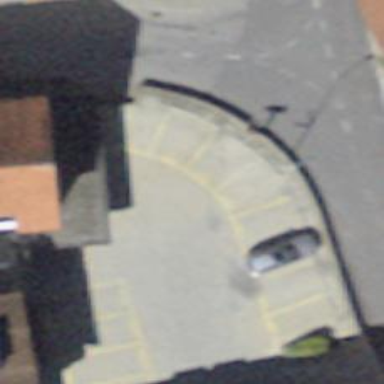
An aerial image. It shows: Rooftop parking area with asphalt surface.